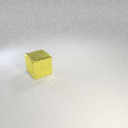
large yellow metal cube